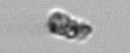
Label: detritus